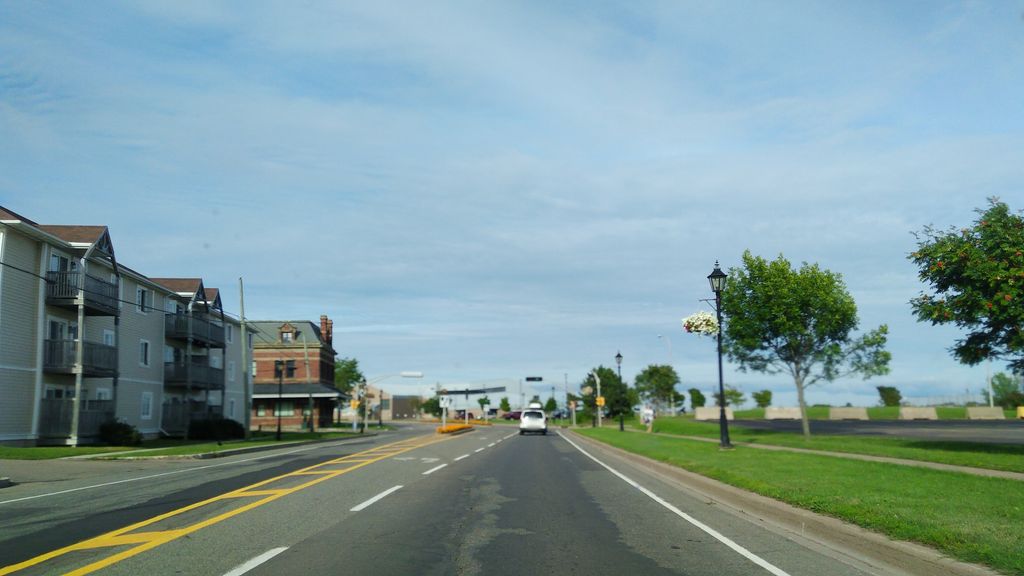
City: charlottetown